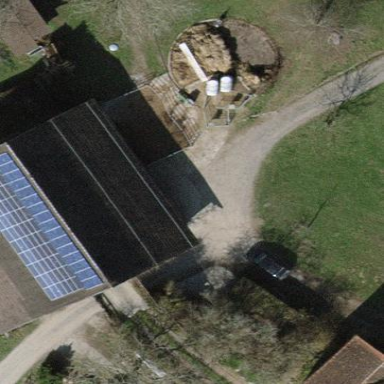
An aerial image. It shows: Farm with farmyard.